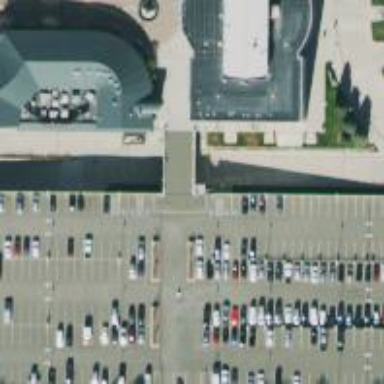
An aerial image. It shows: Multi-storey parking building.